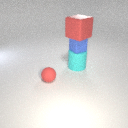
large cyan rubber cylinder below large red rubber cube